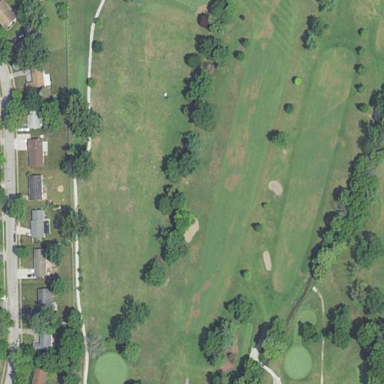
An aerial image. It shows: Grassy area used as driving range for golf.